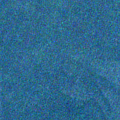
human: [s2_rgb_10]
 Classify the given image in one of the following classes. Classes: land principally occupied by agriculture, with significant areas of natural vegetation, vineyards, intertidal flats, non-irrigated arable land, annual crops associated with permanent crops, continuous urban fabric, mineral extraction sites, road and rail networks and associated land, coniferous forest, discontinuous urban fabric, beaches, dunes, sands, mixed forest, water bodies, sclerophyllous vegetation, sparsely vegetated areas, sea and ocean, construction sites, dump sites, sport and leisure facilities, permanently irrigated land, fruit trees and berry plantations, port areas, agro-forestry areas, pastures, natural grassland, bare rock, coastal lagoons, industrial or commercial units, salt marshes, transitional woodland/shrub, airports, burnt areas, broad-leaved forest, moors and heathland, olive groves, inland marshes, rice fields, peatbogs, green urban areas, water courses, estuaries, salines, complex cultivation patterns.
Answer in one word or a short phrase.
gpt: sea and ocean